Question:
Error: A 'xyz' was used after being disposed.
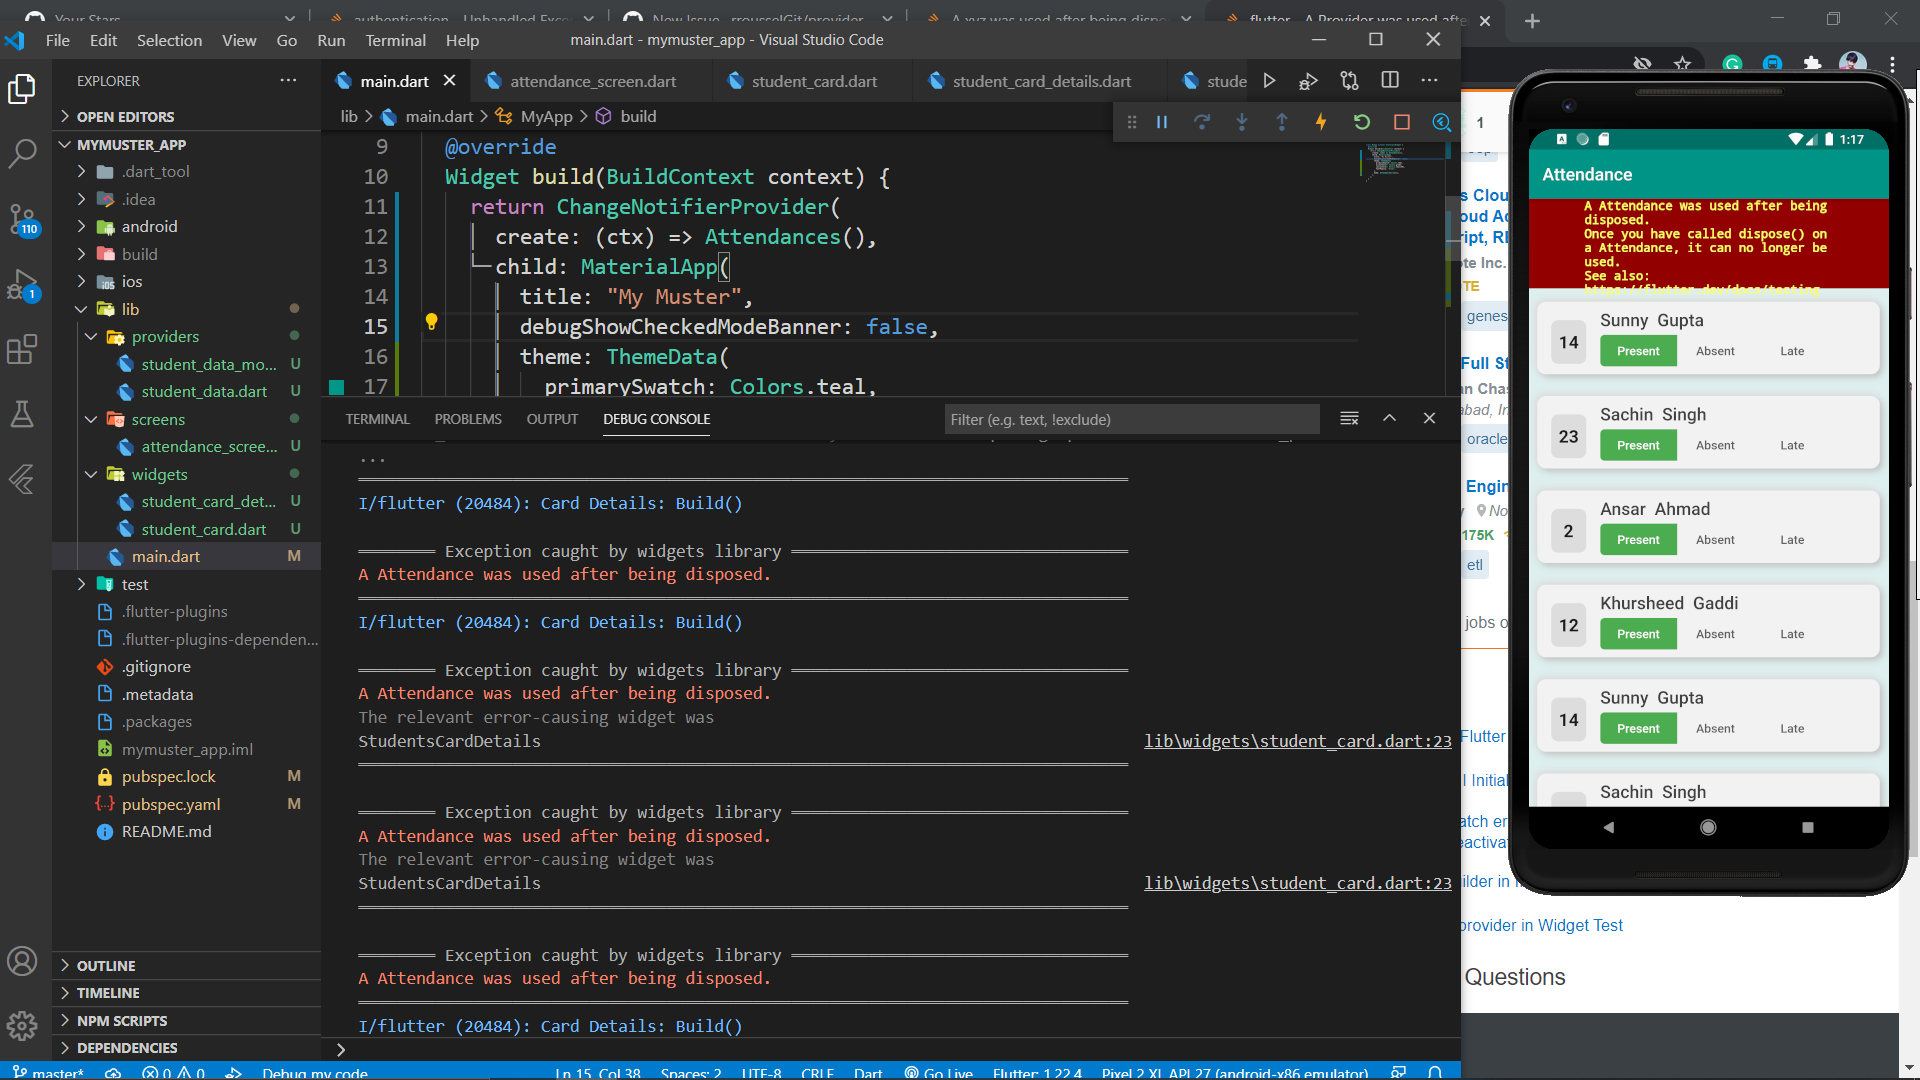
Answer: Actually, I was using the ChangeNotifierProvider() for the already created objects instead of ChangeNotifierProvider.value();